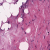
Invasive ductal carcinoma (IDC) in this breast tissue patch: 0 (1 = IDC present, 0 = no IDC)